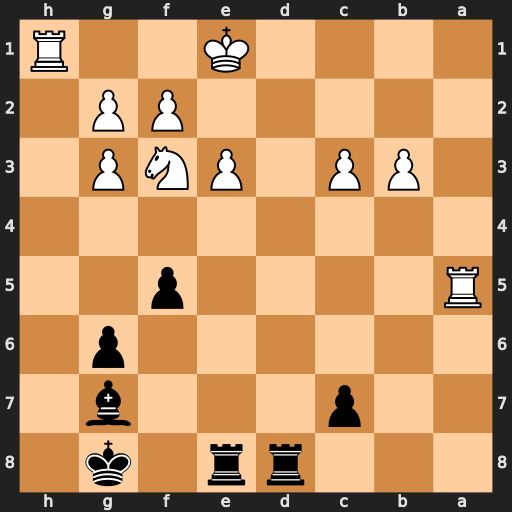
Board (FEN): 3rr1k1/2p3b1/6p1/R4p2/8/1PP1PNP1/5PP1/4K2R
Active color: b
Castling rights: K
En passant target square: -
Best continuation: Bxc3+ Ke2 Bxa5